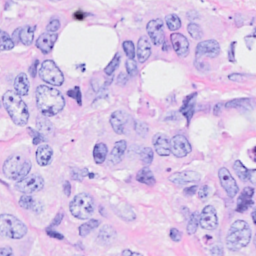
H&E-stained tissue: Breast